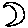
Label: moon